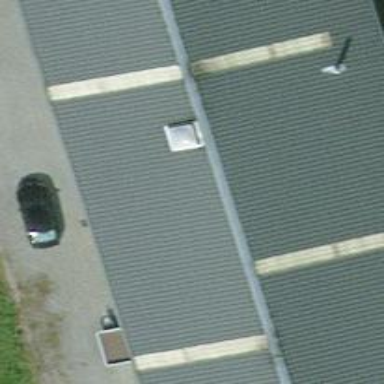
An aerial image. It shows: Industrial building that is car repair shop.